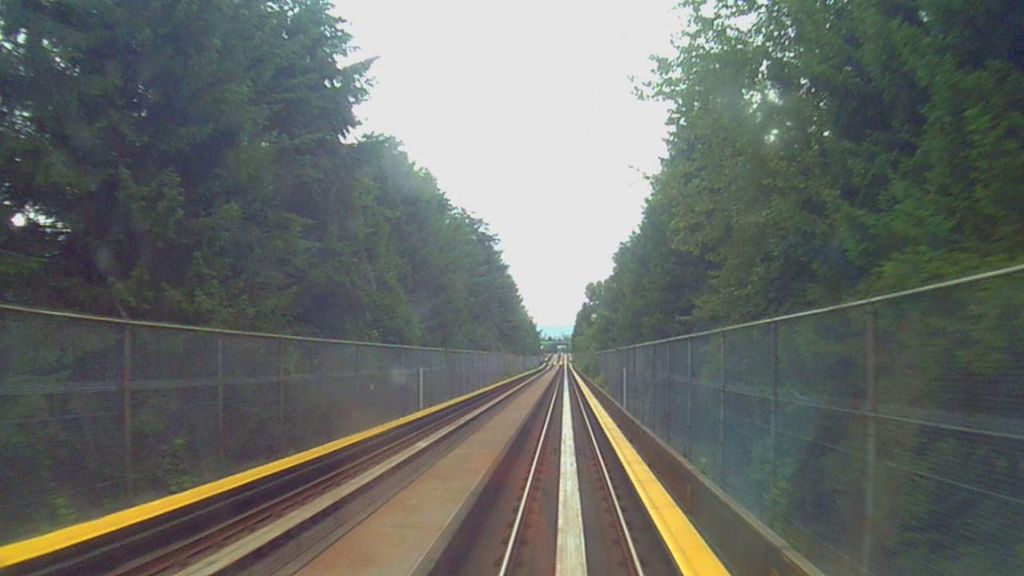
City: vancouver